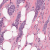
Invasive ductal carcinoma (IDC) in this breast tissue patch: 1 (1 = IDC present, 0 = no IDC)